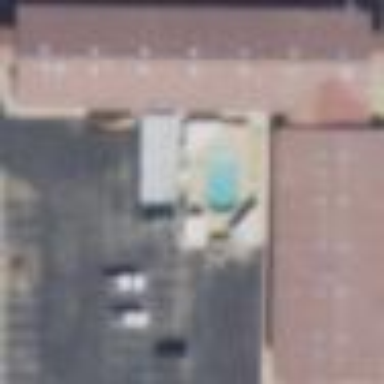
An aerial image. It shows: Hotel building.